Question: I am trying to read a JSON response into Ext.grid.Panel using Ajax . However, Grid is showing only last record out of 5 results, can anyone please help:
JSON Response:
'''
{"tweets":[{"text":"T 1156 -On #KBC the 1 crore winner Taj Mohammed Rangrez ... requires great maturity and guts to leave #KBC at 1crore and 2 lifelines unused","date":"<PHONE>","user":"\/SrBachchan","id":"145125358"},{"text":"T 1156 -Taj Mhammed Rangrez wins 1 crore rupees at #KBC .. what a game he played .. and he, such a beautiful human !! write in to #KBC","date":"<PHONE>","user":"\/SrBachchan","id":"145125358"},{"text":"T 1156 -SO ... what did you think of the 1st Crorepati winner on #KBC ... send in your comments to me through the #KBC tag .. love ya !!","date":"<PHONE>","user":"\/SrBachchan","id":"145125358"},{"text":"T 1156 -The last 2 tweets should have been numbered T 1156 ... apologies !!","date":"<PHONE>","user":"\/SrBachchan","id":"145125358"},{"text":"T 1155 -Ashok Chakradhar writes : prshn 2. anaadd'ii jii, aajkl duusroN kaa bhlaa krne vaaloN ko bevkuuph smjhaa jaataa hai / (cont) http:\/\/tl.gd\/n_1rmfn3e ","date":"<PHONE>","user":"\/SrBachchan","id":"145125358"}]}
'''
Ext Code:
'''
var tweetModel = Ext.define('Tweet', {
extend: 'Ext.data.Model',
fields: [
{ name: 'text', type: 'string' },
{ name: 'date', type: 'string' },
{ name: 'user', type: 'string' },
{ name: 'id', type: 'string' }
]
});
var v= Ext.create('Ext.data.Store', {
model: tweetModel,
proxy: {
type: 'ajax',
url: '',
reader: {
type: 'json',
root: 'tweets'
}
}
});
var trailerPanel= Ext.create('Ext.grid.Panel', {
title: 'Tweets List',
store: v,
columns: [
{text: 'Text', dataIndex:'text',filterable: true},
{text: 'Date', dataIndex:'date',filterable: true},
{text: 'User', dataIndex:'user',filterable: true},
{text: 'ID', dataIndex:'id',filterable: true}
],
width: 1000,
forceFit: true,
});
var frmTrailerPanel = Ext.create('Ext.form.Panel', {
title: 'Hashtag Form',
width: 300,
bodyPadding: 10,
renderTo: Ext.getBody(),
items: [{
xtype: 'textfield',
itemId:'hashtag',
name: 'hashtag',
fieldLabel: 'Enter Hashtag',
allowBlank: false // requires a non-empty value
}
],
//renderTo:ext.getBody(),
buttons: [{
text: 'Search',
handler: function() {
var form = this.up('form').getForm();
if(form.isValid()){
form.submit({
url: '../../assignment/index.php',
waitMsg: 'Fetching tweets...',
success: function(form, action) {
},
failure: function(form, action) {
var myData = Ext.JSON.decode(action.response.responseText);
v.loadRawData(myData,true);
trailerPanel.render(Ext.getBody());
}
});
}
}
}
]
});
'''
Output:

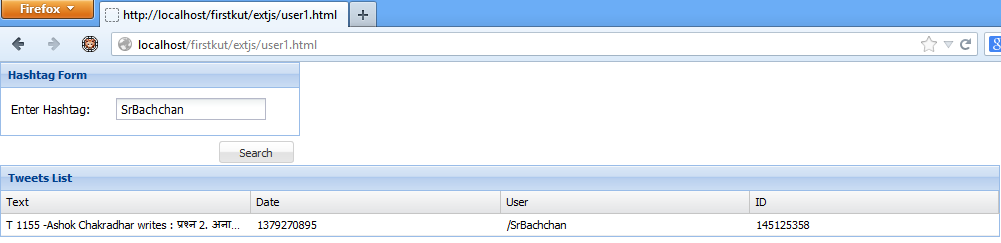
Answer: That is because all 5 have the same 'id' value.